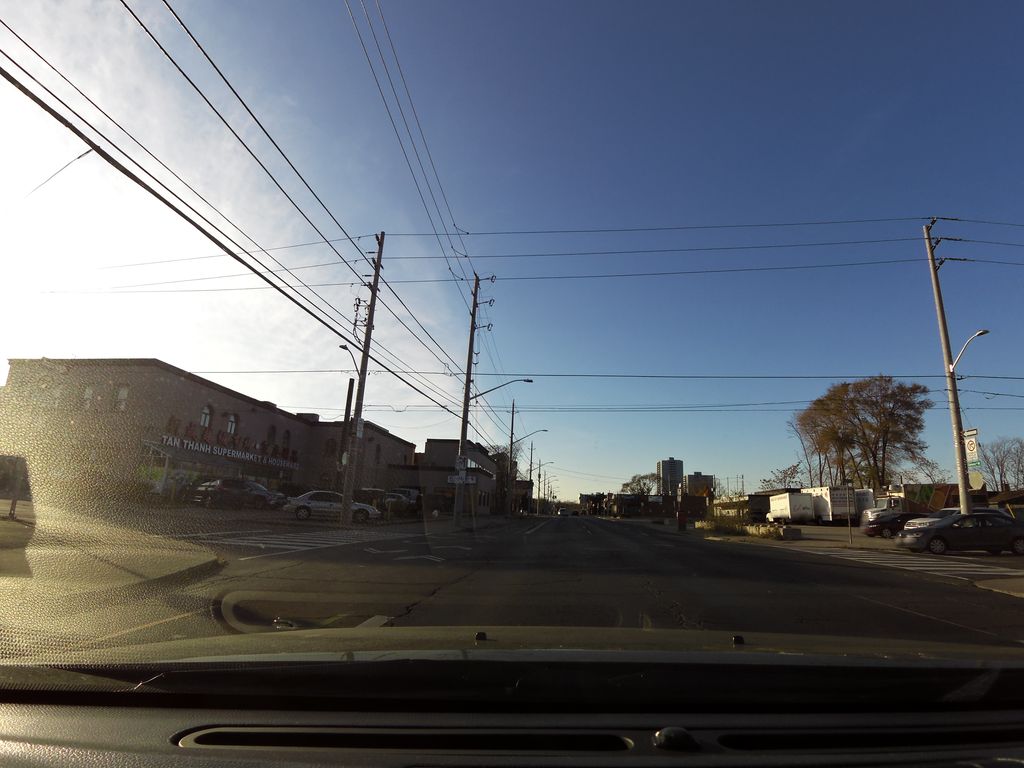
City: hamilton